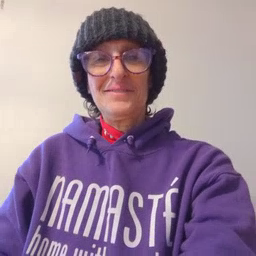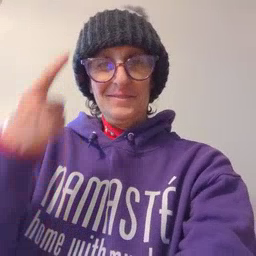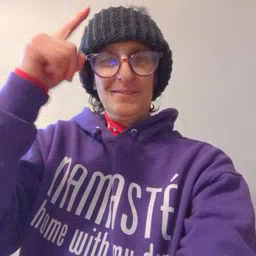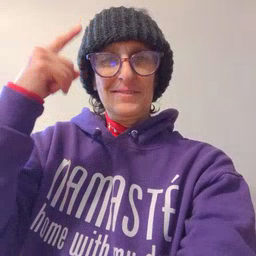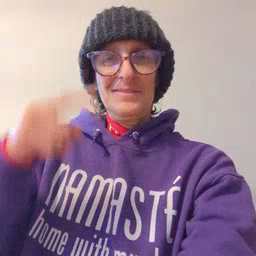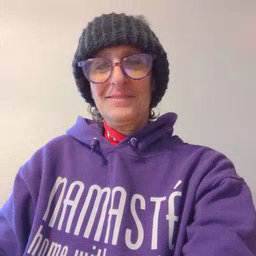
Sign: for